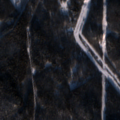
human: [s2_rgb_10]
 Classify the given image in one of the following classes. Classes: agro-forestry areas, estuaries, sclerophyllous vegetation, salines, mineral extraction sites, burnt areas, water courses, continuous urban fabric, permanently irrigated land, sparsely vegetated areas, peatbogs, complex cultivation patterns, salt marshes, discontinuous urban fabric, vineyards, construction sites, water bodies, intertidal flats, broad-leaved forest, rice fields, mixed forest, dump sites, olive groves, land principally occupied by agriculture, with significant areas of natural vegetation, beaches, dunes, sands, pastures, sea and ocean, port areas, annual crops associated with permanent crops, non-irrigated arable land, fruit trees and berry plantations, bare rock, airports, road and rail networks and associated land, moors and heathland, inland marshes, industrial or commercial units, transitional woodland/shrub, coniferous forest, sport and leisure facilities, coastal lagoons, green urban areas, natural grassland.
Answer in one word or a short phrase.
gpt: land principally occupied by agriculture, with significant areas of natural vegetation, broad-leaved forest, mixed forest, transitional woodland/shrub